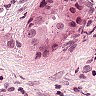
Metastatic tissue present: yes